Aerial crown-view tile of a tropical tree (Barro Colorado Island, Panama), acquired 20250414:
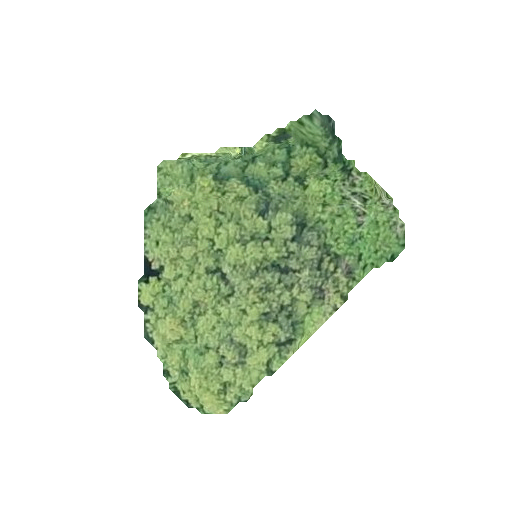
Species: Pouteria stipitata
GBIF accepted scientific name: Pouteria stipitata
Crown area: 75.079 m²